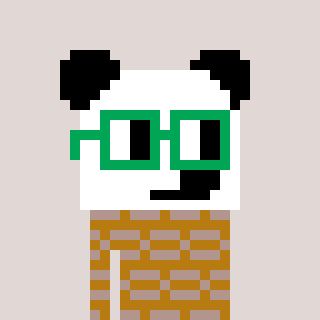
a pixel art character with square green glasses, a panda-shaped head and a gold-colored body on a warm background